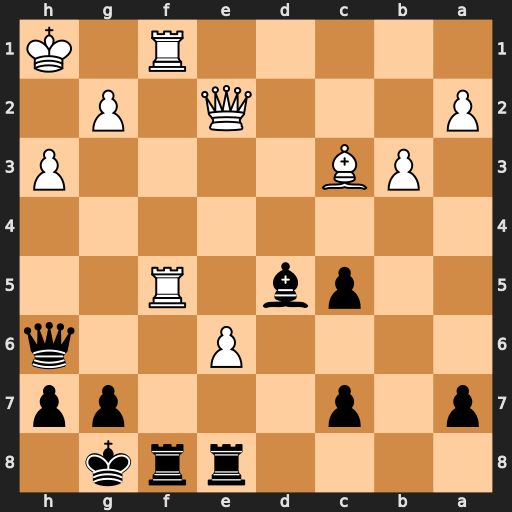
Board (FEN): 4rrk1/p1p3pp/4P2q/2pb1R2/8/1PB4P/P3Q1P1/5R1K
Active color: b
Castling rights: -
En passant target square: -
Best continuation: Rxf5 Rxf5 Qxh3+ Kg1 Qxf5